Field crop: maize
Growth stage: 2
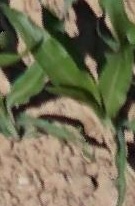
Species: maize